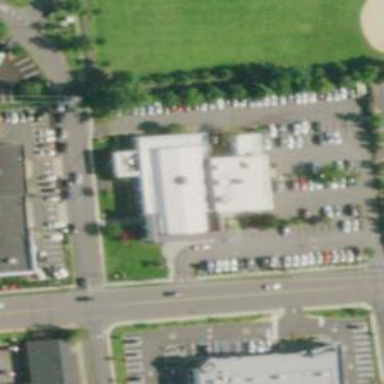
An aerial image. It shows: Car shop building.